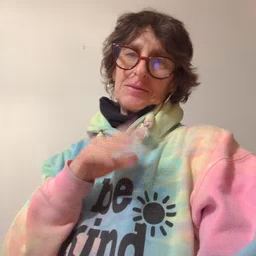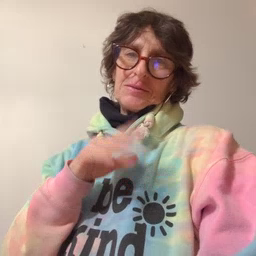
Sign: water